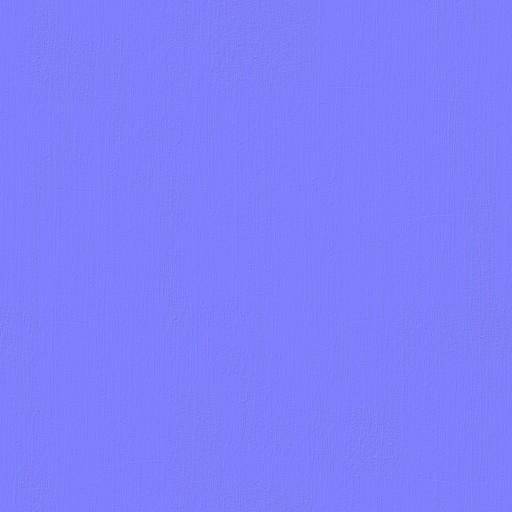
fine smooth wood wooden